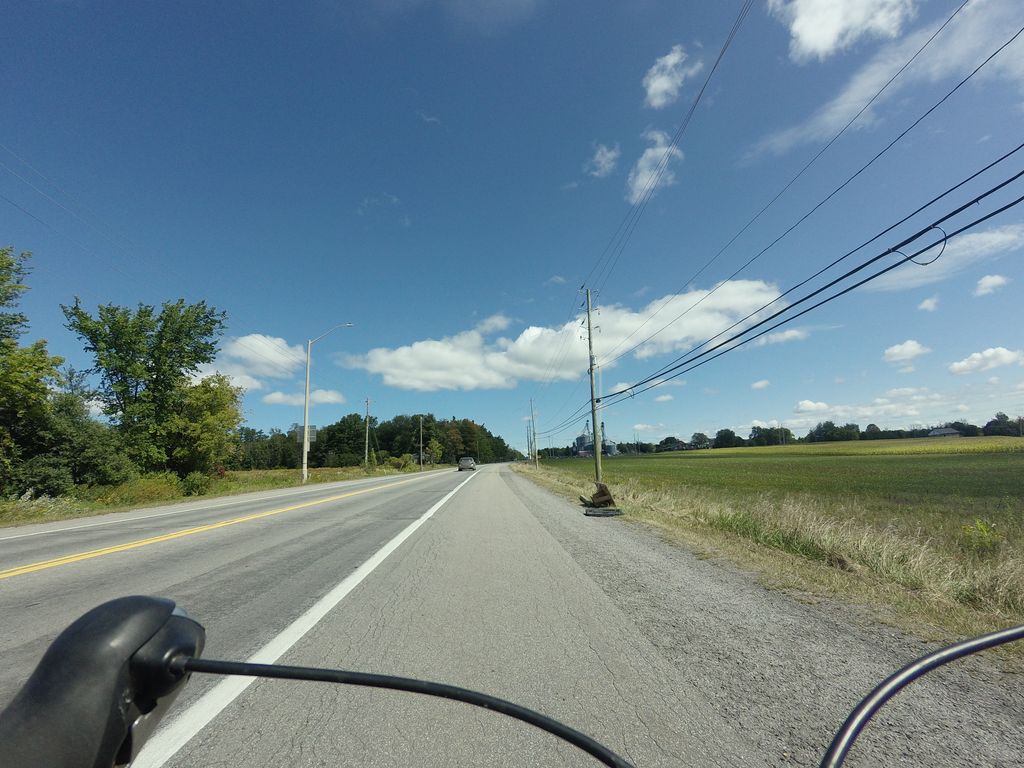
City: ottawa-gatineau